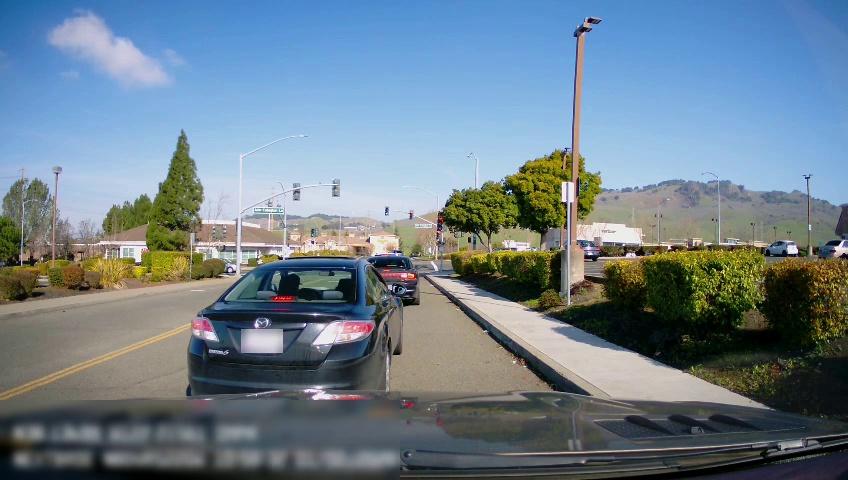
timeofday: Day
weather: Sunny
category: Drivable Space
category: Vehicles | SUV
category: Vehicles | Car
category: Vehicles | Car
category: Vehicles | Car
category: Vehicles | Car
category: Vehicles | Car
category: Vehicles | Car
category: Lanes | Current Lane
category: Lanes | Alternate Lane
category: Traffic | Signs
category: Traffic | Lights
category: Traffic | Lights
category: Traffic | Lights
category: Traffic | Lights
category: Traffic | Lights
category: Traffic | Signs
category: Traffic | Signs
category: Traffic | Lights
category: Traffic | Lights
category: Traffic | Signs
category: Traffic | Lights
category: Traffic | Lights